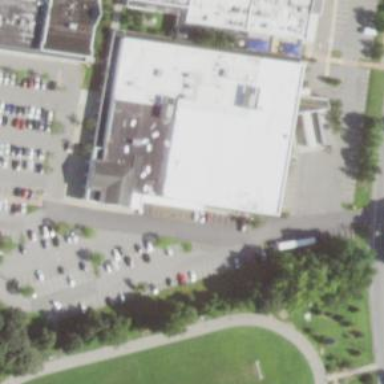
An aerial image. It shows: Supermarket.